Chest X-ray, PA view. Patient: 47 years old, sex M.
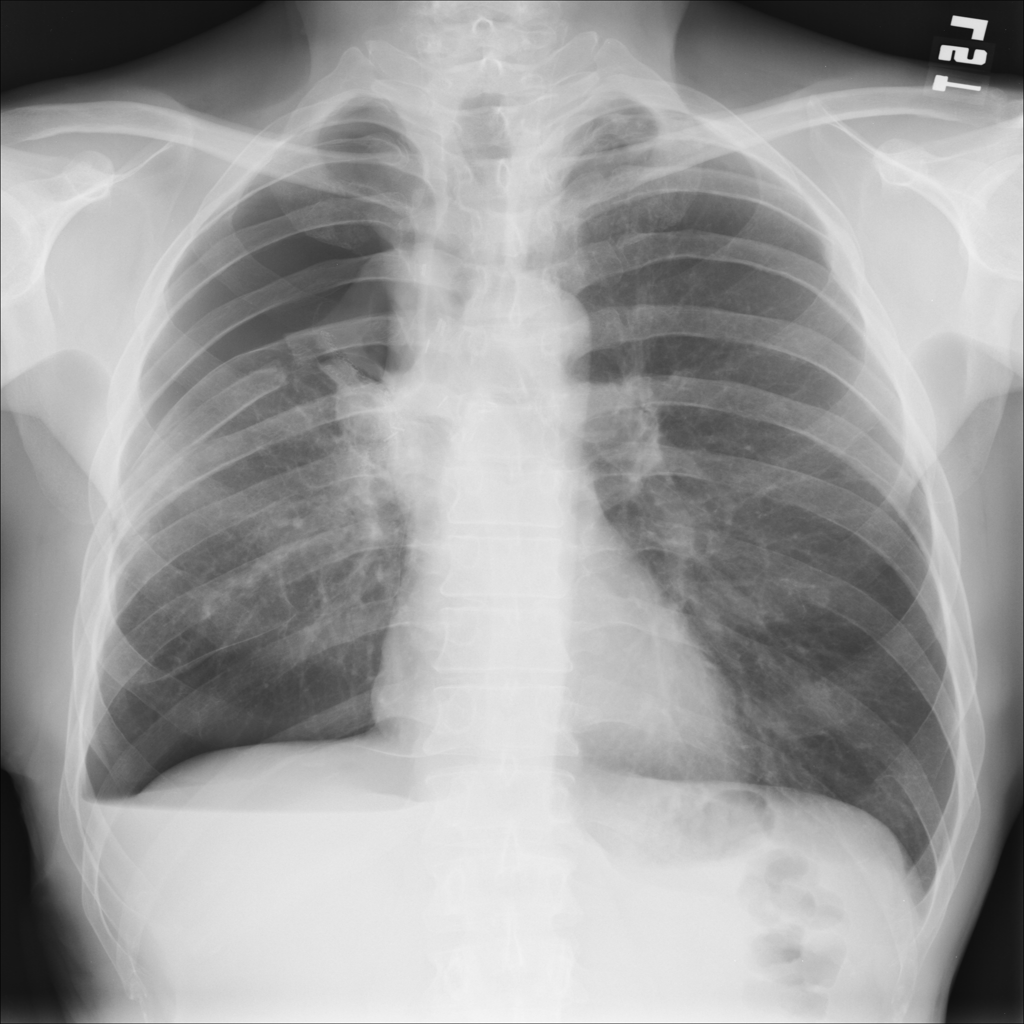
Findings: Pneumothorax